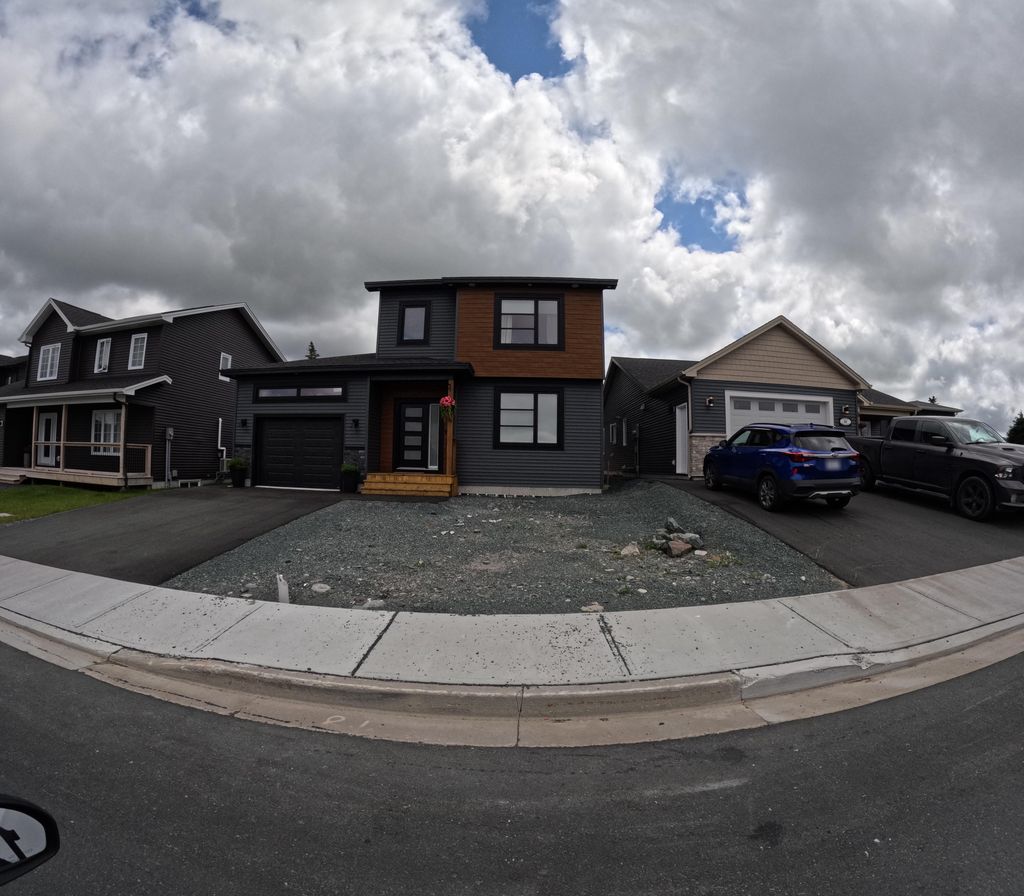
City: st_johns